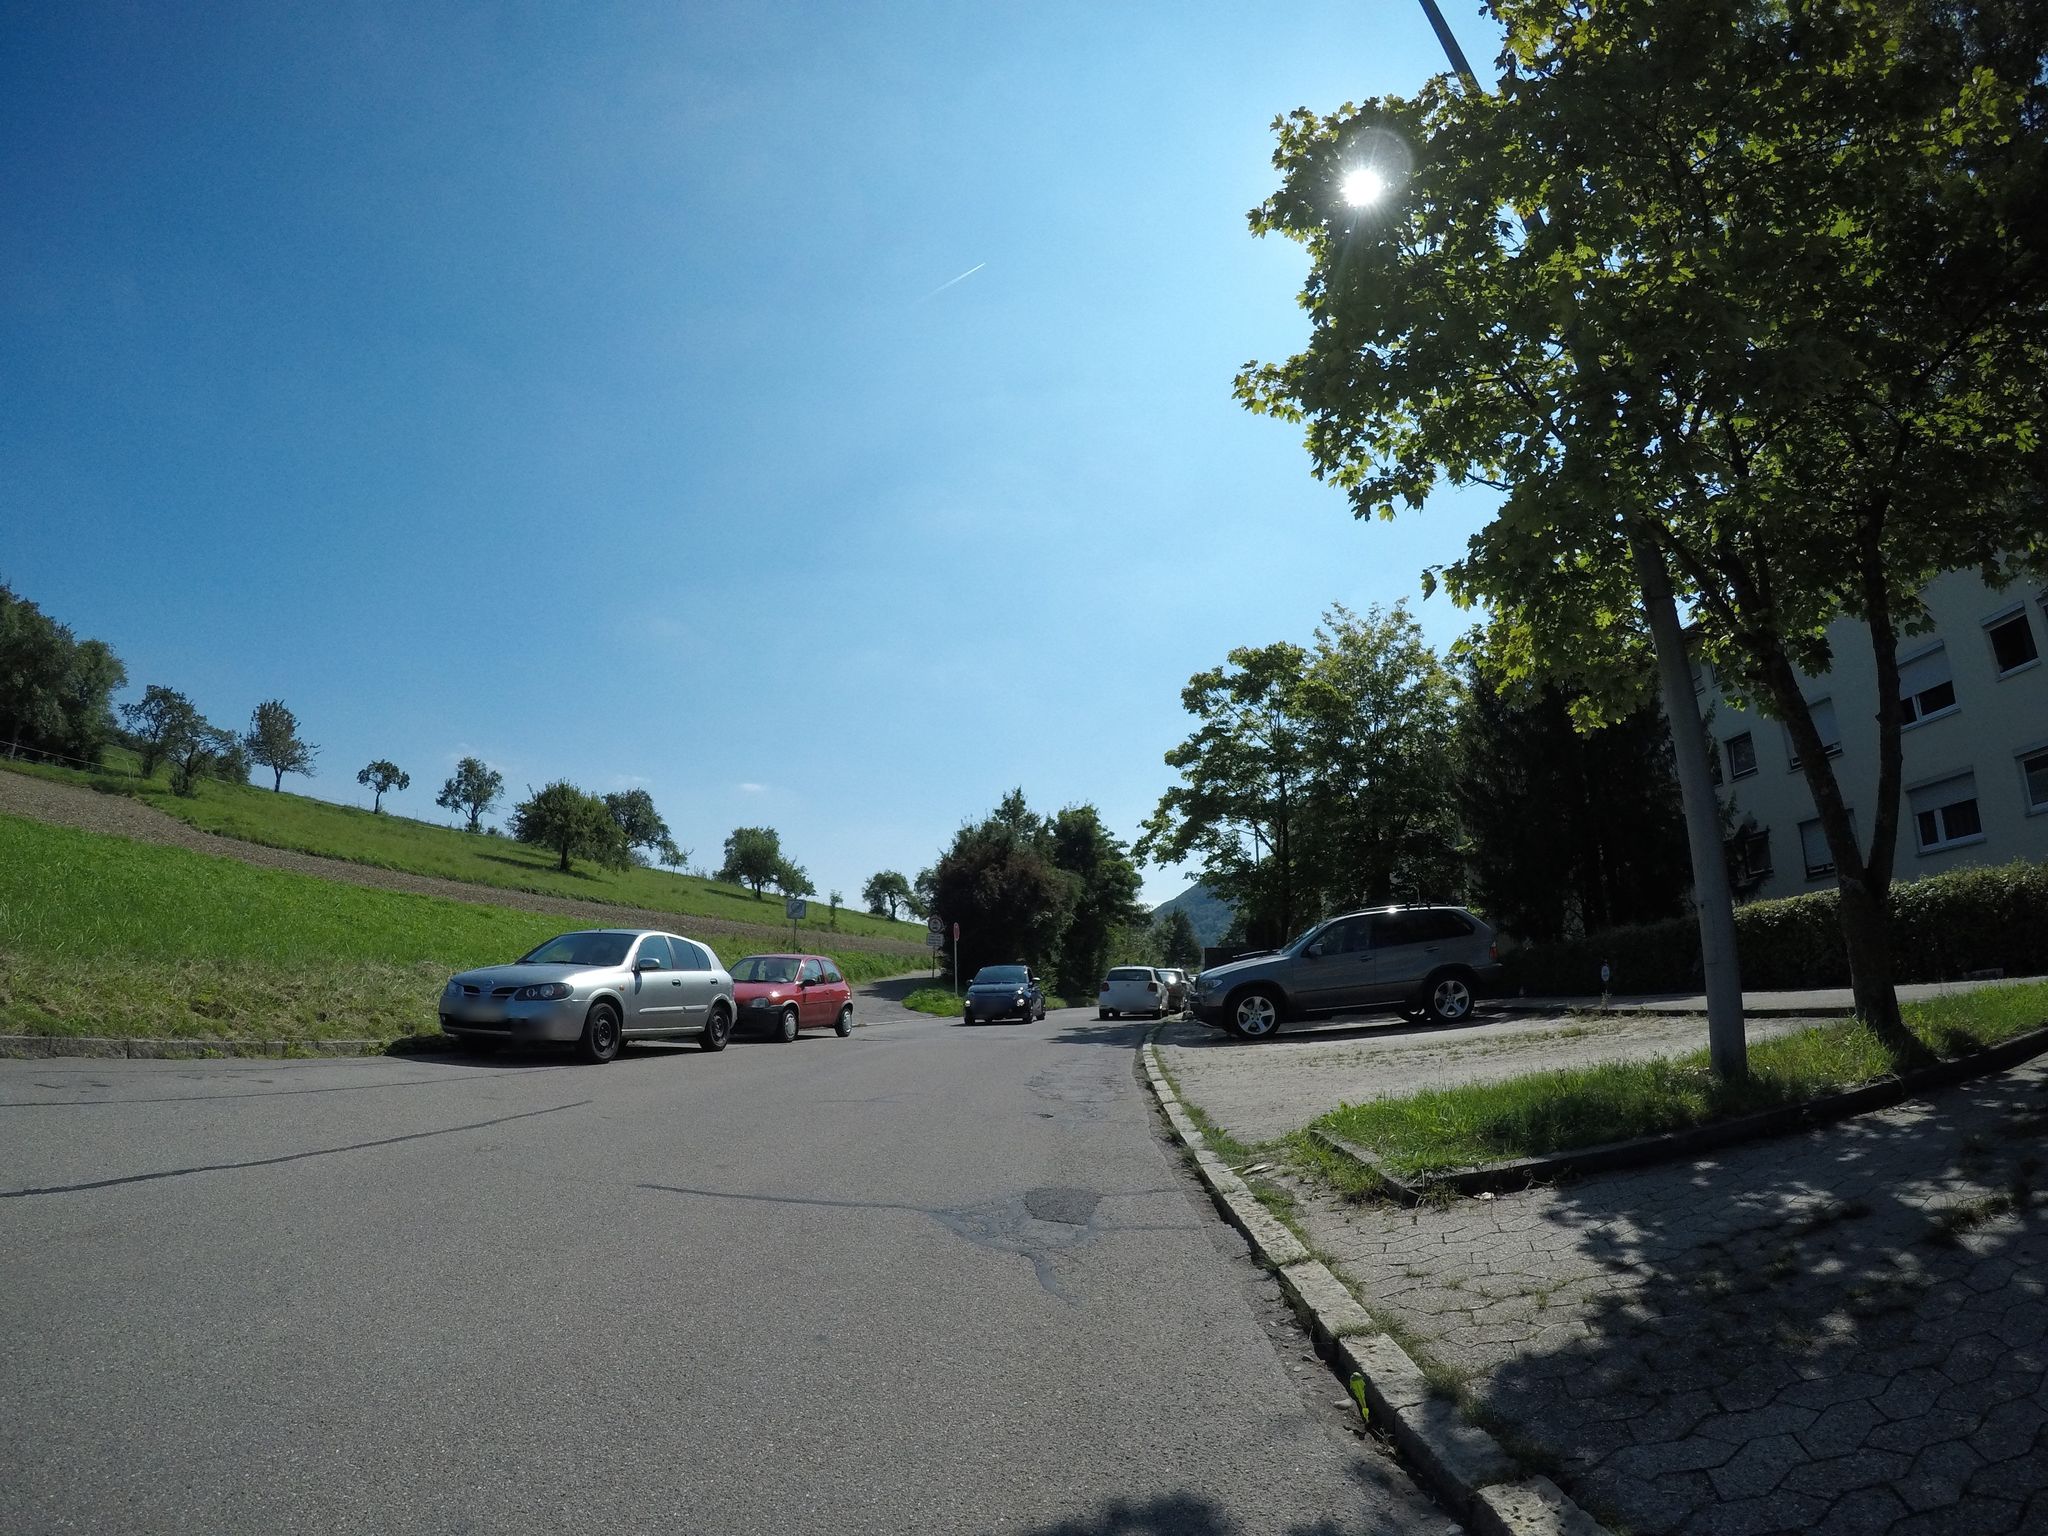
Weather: clear
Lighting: day
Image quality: good
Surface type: cycling surface
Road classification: residential
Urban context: suburban or peri-urban
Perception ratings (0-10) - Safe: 3.76, Lively: 6.78, Beautiful: 9.07, Boring: 3.27, Depressing: 2.98, Wealthy: 3.59